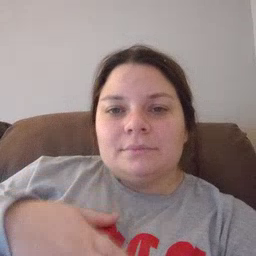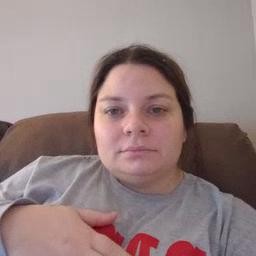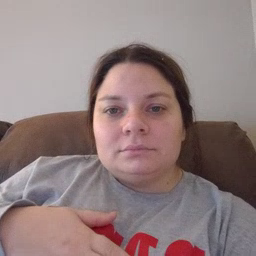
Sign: taste